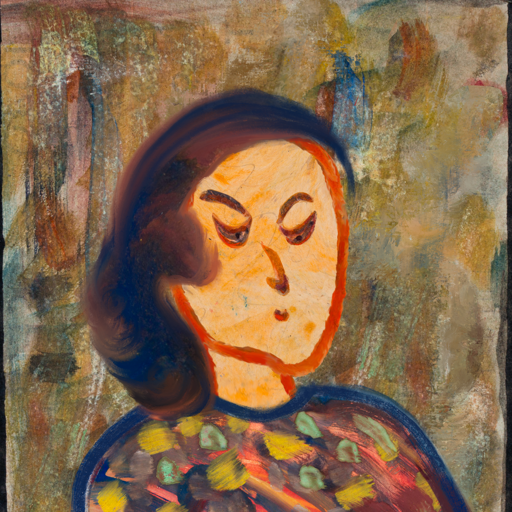
Background: Pipe, Head And Neck Side: Experience, Face Side: Hypocrite, Bust: Mother_And_Son_Mother, Hair Side: Mother_And_Son_Son, Head Accessory: Blank, Second Necklace: Blank, Necklace: Blank, Baby: Blank